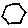
Label: hexagon